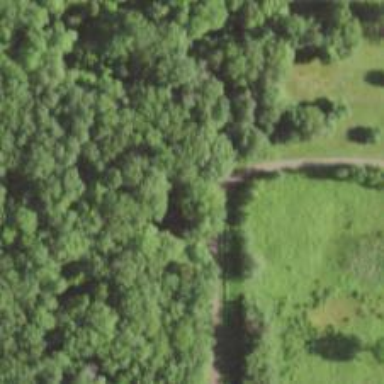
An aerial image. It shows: Bridleway.